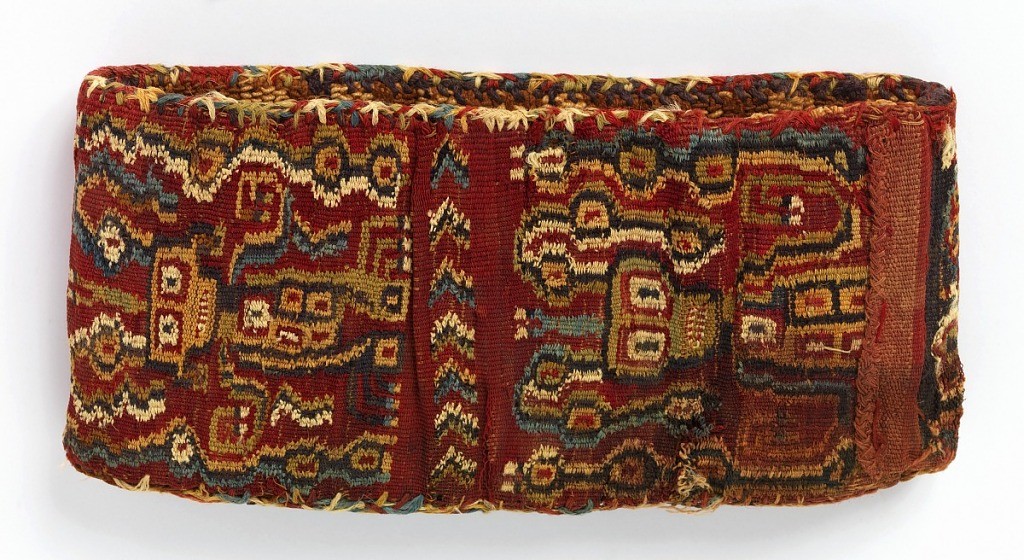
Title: Cap
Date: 800–1100
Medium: wool Technique: tapestry woven, single interlock; OUTSIDE FABRIC: tapestry: interlocked; INSIDE FABRIC: single-weft double cloth (warp-faced plain weave).
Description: Two fabrics sewn together (one on the outside, one on the inside - each a loomed width) to form a circular band. The fabric on the outside is tapestry-woven band with four panels, each showing a full-face standing figure wearing a headdress on a red, green or black background. The drawing is in the Tiahuanaco style but lacks the expected precision. The fabric on the inside is a heavy single weft double-cloth patterned by brown and ivory panels of checkerboard.